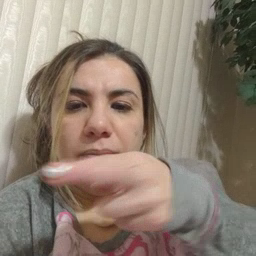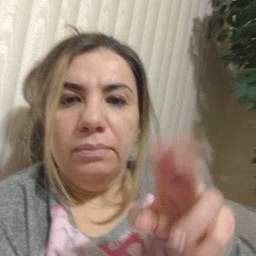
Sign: room